Interaction volume radius: 5 \u00c5
Interaction volume height: 25 \u00c5
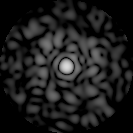
Disorder parameter: 0.7974